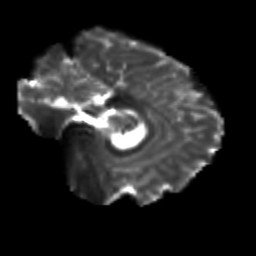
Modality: T2w
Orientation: sagittal
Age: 20
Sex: male
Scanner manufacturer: siemens
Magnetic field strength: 3 T
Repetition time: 3.5 s
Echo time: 0.113 s